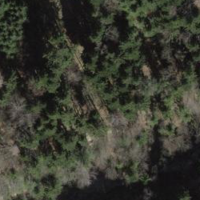
EUNIS habitat code: 44
Species observed at this site:
Rupicapra rupicapra